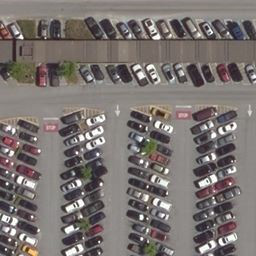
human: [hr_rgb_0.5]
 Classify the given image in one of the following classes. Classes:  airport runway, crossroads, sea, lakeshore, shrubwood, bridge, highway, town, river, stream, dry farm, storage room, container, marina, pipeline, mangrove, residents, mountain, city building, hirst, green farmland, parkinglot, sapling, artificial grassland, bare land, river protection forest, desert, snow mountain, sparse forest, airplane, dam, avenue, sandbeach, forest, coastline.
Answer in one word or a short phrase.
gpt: parkinglot